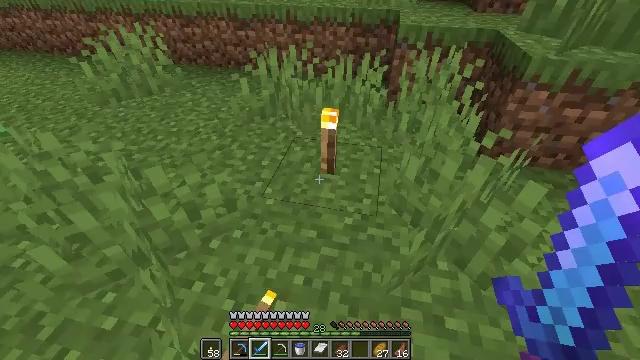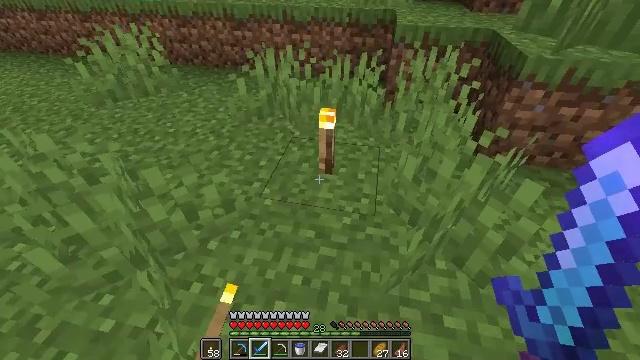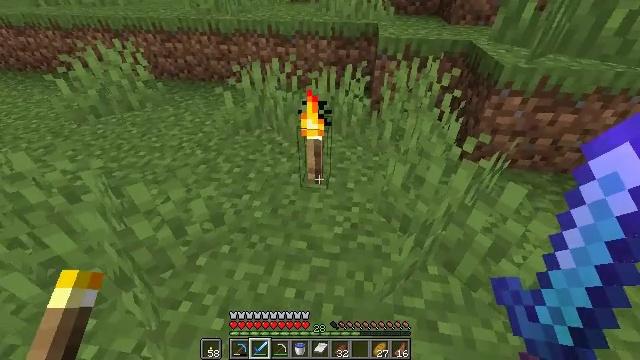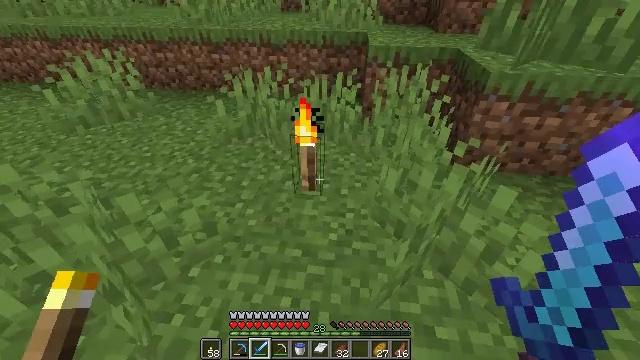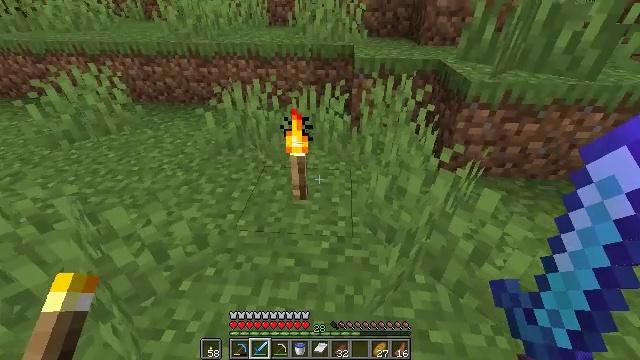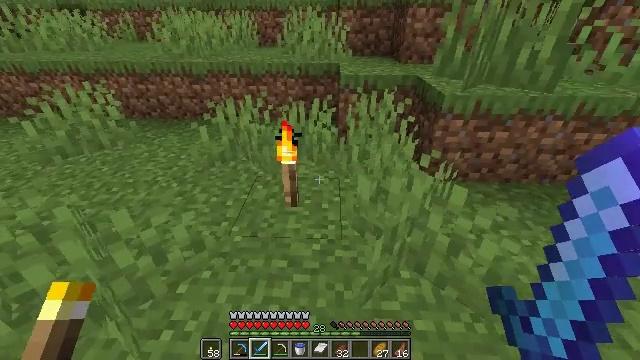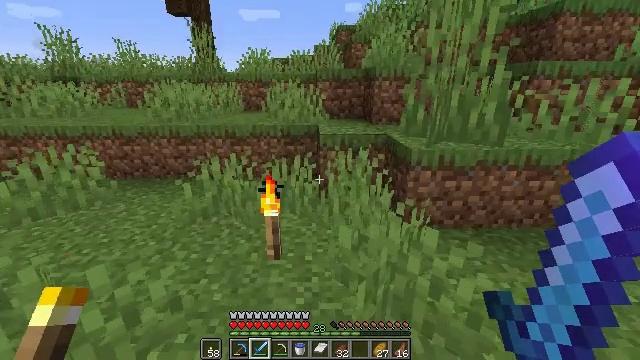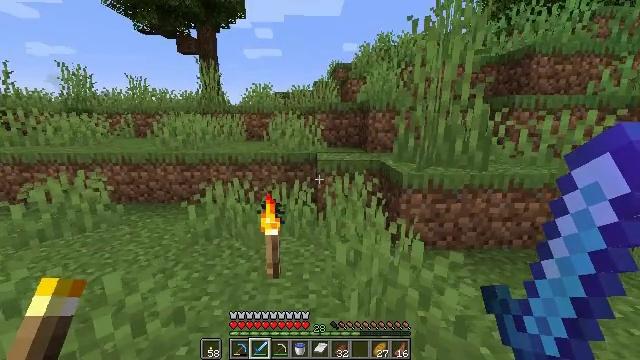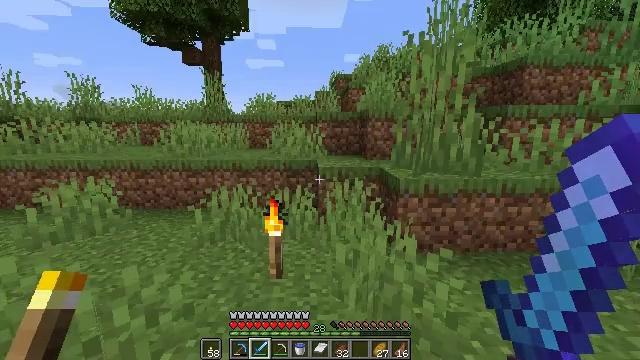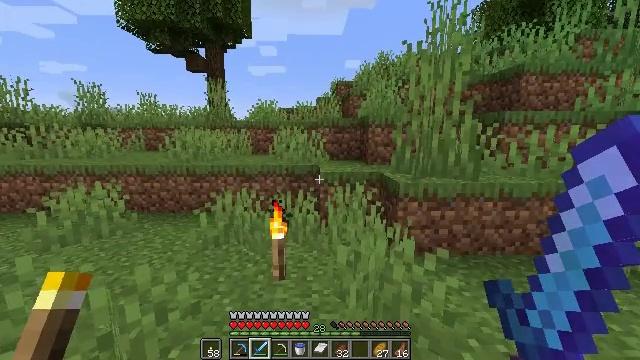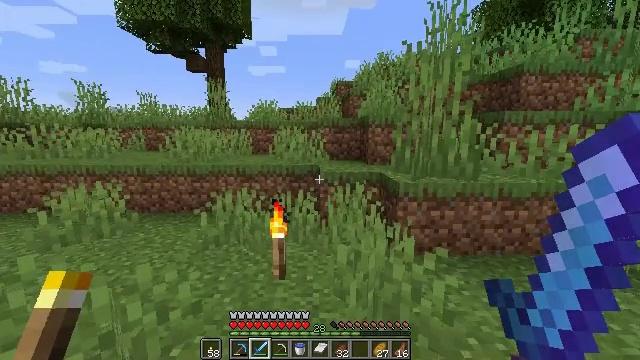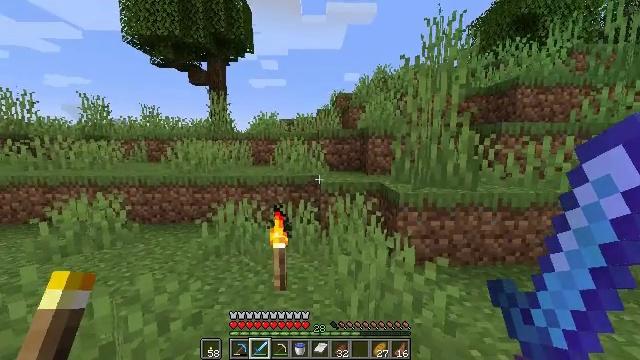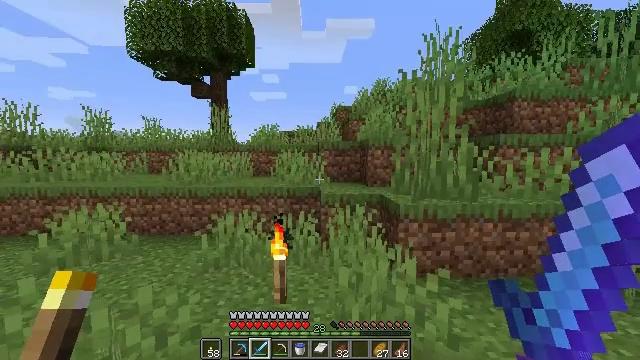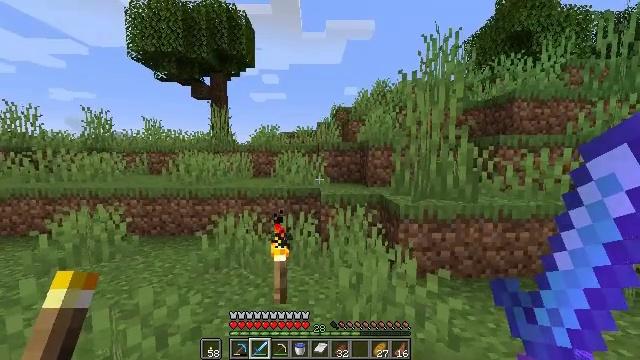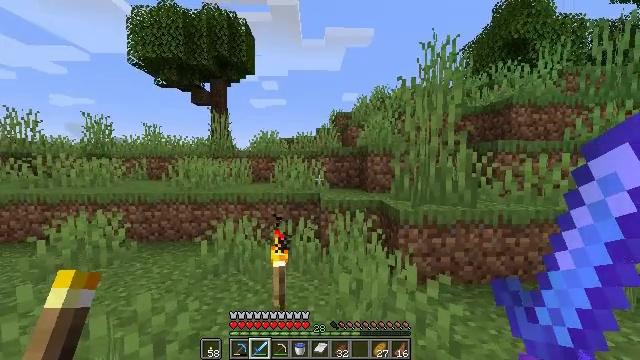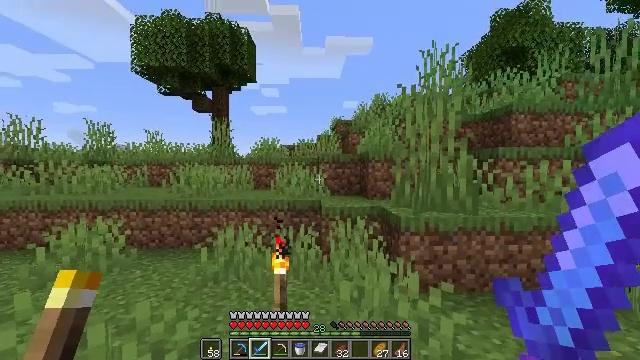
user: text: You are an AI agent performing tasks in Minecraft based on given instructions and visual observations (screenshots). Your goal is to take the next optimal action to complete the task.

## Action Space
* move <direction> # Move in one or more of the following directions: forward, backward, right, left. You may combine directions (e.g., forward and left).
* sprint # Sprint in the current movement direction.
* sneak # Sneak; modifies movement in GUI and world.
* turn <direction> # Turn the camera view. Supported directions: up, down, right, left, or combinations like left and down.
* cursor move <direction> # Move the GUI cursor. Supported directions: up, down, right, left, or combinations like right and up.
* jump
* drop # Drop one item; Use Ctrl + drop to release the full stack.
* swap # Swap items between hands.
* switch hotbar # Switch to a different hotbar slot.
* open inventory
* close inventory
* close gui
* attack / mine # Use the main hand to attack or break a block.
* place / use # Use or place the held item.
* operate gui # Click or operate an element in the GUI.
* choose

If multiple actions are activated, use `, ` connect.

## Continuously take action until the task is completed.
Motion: motion action
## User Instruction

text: Dig up the grass block for dirt.
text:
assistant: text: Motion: no_op
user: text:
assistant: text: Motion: turn right and up
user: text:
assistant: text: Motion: turn right and up
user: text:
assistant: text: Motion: move back, turn right and up
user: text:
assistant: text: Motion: move back, turn right and up
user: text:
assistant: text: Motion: move back, turn right and up
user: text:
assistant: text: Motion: move back, turn up
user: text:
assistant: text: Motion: turn up
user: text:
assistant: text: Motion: turn up
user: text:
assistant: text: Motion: no_op
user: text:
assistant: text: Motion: turn up
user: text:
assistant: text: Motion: turn up
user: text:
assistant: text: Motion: no_op
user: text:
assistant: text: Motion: turn up
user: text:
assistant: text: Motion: turn up
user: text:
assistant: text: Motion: turn left and up
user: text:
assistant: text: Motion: turn left and up
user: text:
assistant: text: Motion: turn left and up
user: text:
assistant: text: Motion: turn left and down
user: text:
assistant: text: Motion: turn left and down
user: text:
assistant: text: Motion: turn left and down
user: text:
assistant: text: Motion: turn left and down
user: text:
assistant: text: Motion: turn left and down
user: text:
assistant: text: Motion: turn left and down
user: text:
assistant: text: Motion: no_op
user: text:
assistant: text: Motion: no_op
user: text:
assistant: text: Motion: no_op
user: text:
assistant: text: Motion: turn left and down
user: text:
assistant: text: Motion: turn left and down
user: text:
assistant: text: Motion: turn left and down